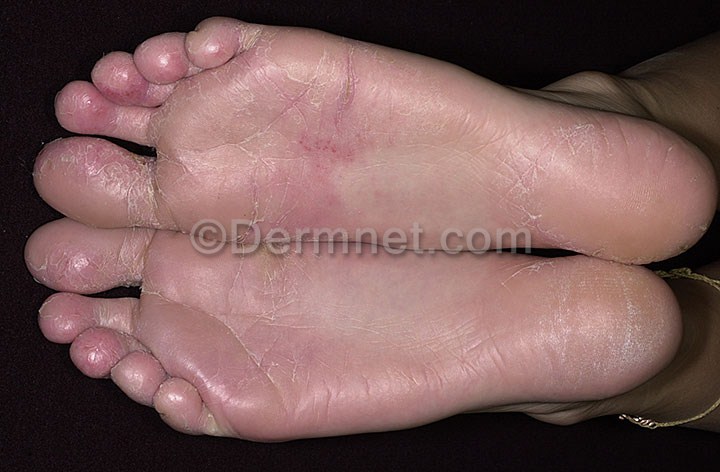
Disease: Eczema Photos